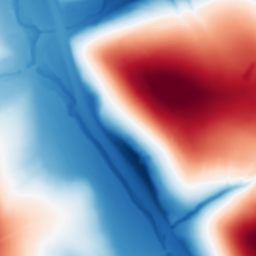
Category: multiscale
Decomposition family: dog
Decomposition parameters: sigma_low: 1
sigma_high: 100
Upsampling method: bicubic
Upsampling parameters: scale: 4
Upsampling scale: 4